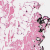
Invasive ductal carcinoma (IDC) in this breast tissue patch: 0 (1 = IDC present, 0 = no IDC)